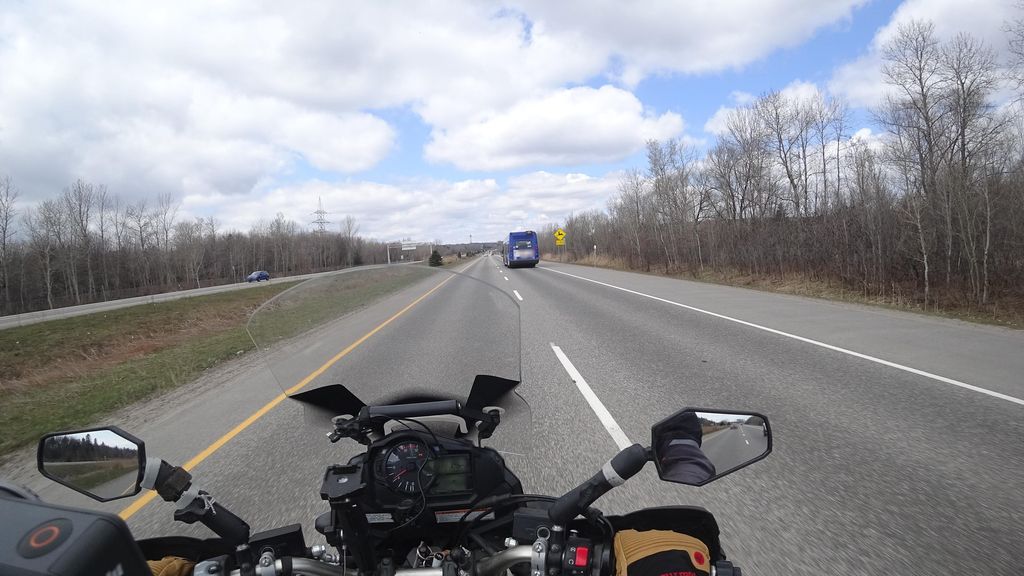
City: quebec_city